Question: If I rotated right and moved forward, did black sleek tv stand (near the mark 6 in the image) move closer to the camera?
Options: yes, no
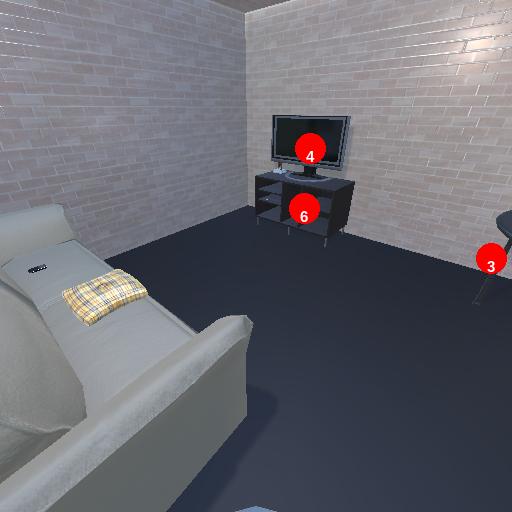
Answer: yes